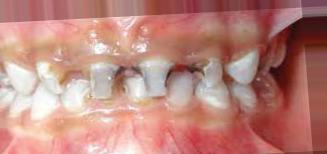
Condition: Caries